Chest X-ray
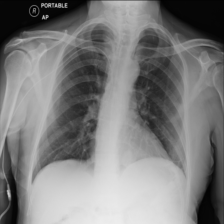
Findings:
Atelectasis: negative
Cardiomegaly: negative
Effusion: negative
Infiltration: negative
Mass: negative
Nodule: negative
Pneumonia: negative
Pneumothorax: negative
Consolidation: negative
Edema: negative
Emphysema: negative
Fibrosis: negative
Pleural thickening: negative
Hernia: negative